Question: when i render CListView widget, between items printed (showed in follow image), Why? and how can i remove them?
thanks.

## index view codes:
'''
<div class="borderproject">
<?php $this->widget('zii.widgets.CListView', array(
'dataProvider'=>$dataProvider,
'itemView'=>'_view',
'template'=>'{items}{pager}',
)); ?>
</div>
'''
## _view file contents:
'''
<div class="projectnum">
<div class="proimages"><img src="<?php echo Yii::app()->theme->baseUrl;?>/Images/projects/project1.jpg" class="proimgsize"/></div>
<div class="prodetail">
<div class="protitle"><a href="<?php echo Yii::app()->baseUrl;?>/projects/view?id=<?php echo CHtml::encode($data->id);?>" ><?php echo CHtml::encode($data->title); ?></a></div>
<div class="prodtext"><?php echo CHtml::encode($data->content); ?></div>
</div>
<div class="moredetail"><a style="text-decoration:none;" href="<?php echo Yii::app()->baseUrl;?>/projects/view?id=<?php echo CHtml::encode($data->id);?>" >Read more</a></div>
</div>
<div class="spproject"></div>
'''
## actionIndex
'''
public function actionIndex()
{
$dataProvider=new CActiveDataProvider('Projects');
$this->layout = 'clientSide';
$this->render('index',array(
'dataProvider'=>$dataProvider,
));
}
'''
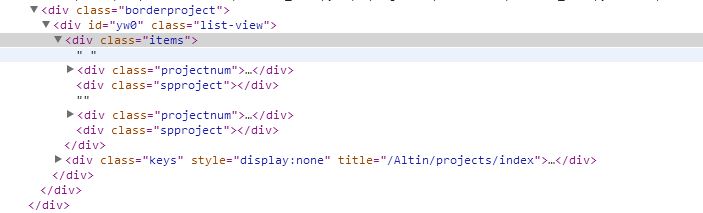
Answer: Try to convert file '_view' in 'UTF-8 without BOM' encoding